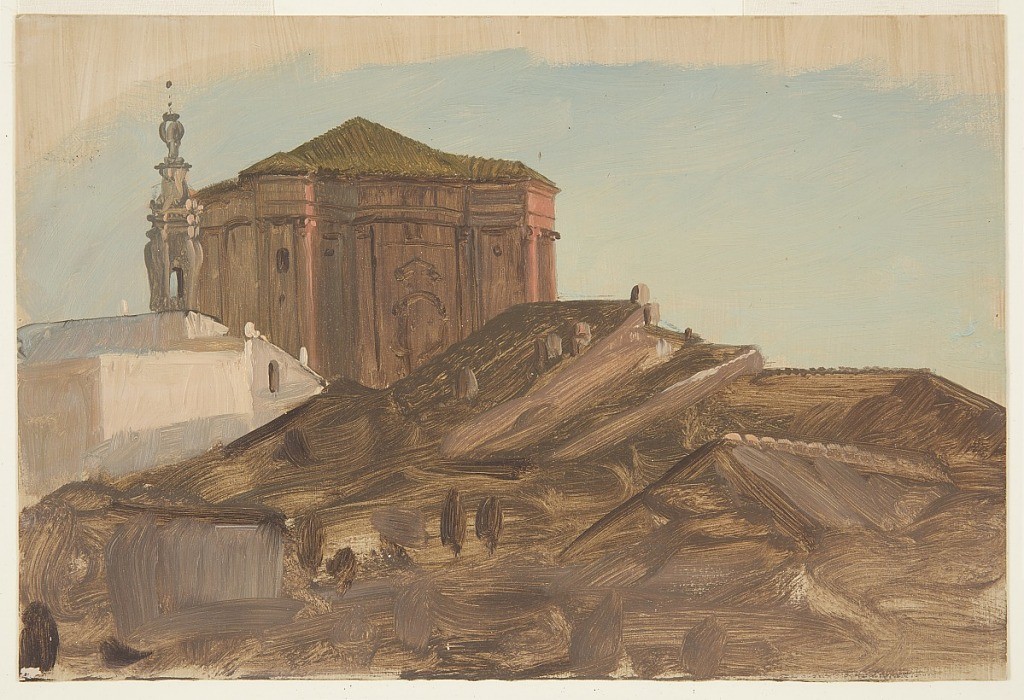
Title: Rooftops near Sant'Andrea delle Fratte from the Via Gregoriana, Rome
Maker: Frederic Edwin Church, American, 1826–1900
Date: October 1868–May 1869
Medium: Brush and oil, graphite on tan paperboard
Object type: Drawing
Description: Architecture and landscape sketch showing a view of Sant'Andrea delle Fratte and nearby rooftops in Rome, looking south from the artist's apartment on Via Gregoriana. In the foreground, purplish-brown rooftops are loosely rendered as they are angled upwards to the right. In the middle distance at left, the belltower and upper portion of Sant'Andrea delle Fratte, with its relief sculptures and Corinthian columns, is sketched in some detail. The right side of this facade catches the red light of the setting sun, while the sky behind it is light blue.